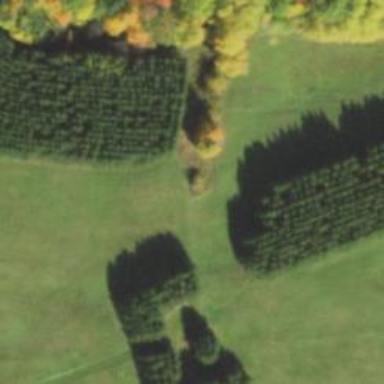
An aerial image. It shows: Orchard.